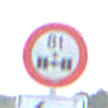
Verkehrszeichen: TatsaechlicheAchslast
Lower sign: RichtungsangabeDurchPfeile2
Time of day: SunriseSunset
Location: Outdoor (Nature)
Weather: PartlyCloudy
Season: NotSpecified
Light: Natural